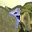
Label: 4